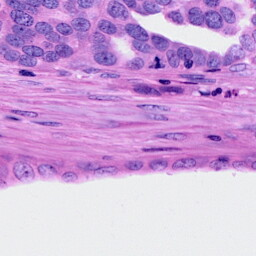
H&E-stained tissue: Ovarian